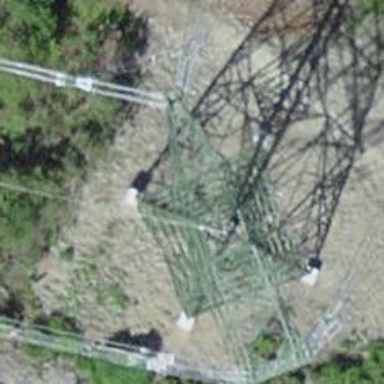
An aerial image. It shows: Power line with three cables.